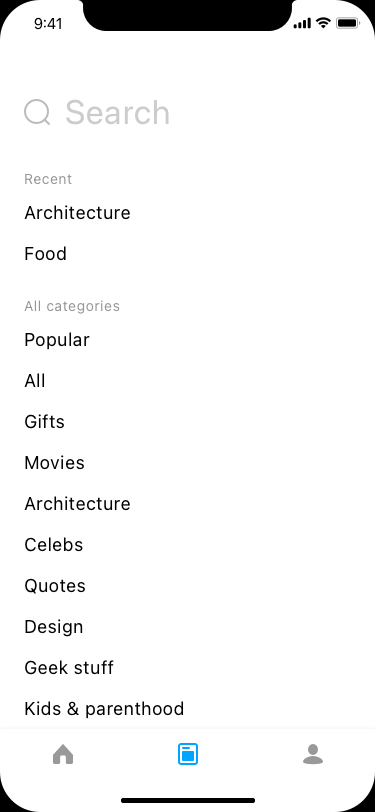
Text in this UI design:
Search
All categories
Popular
All
Gifts
Movies
Architecture
Celebs
Quotes
Design
Geek stuff
Kids & parenthood
Education
Photography
Recent
Architecture
Food